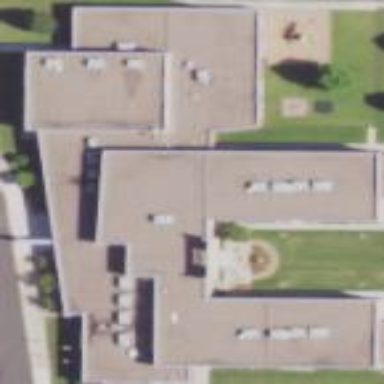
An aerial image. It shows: School building.